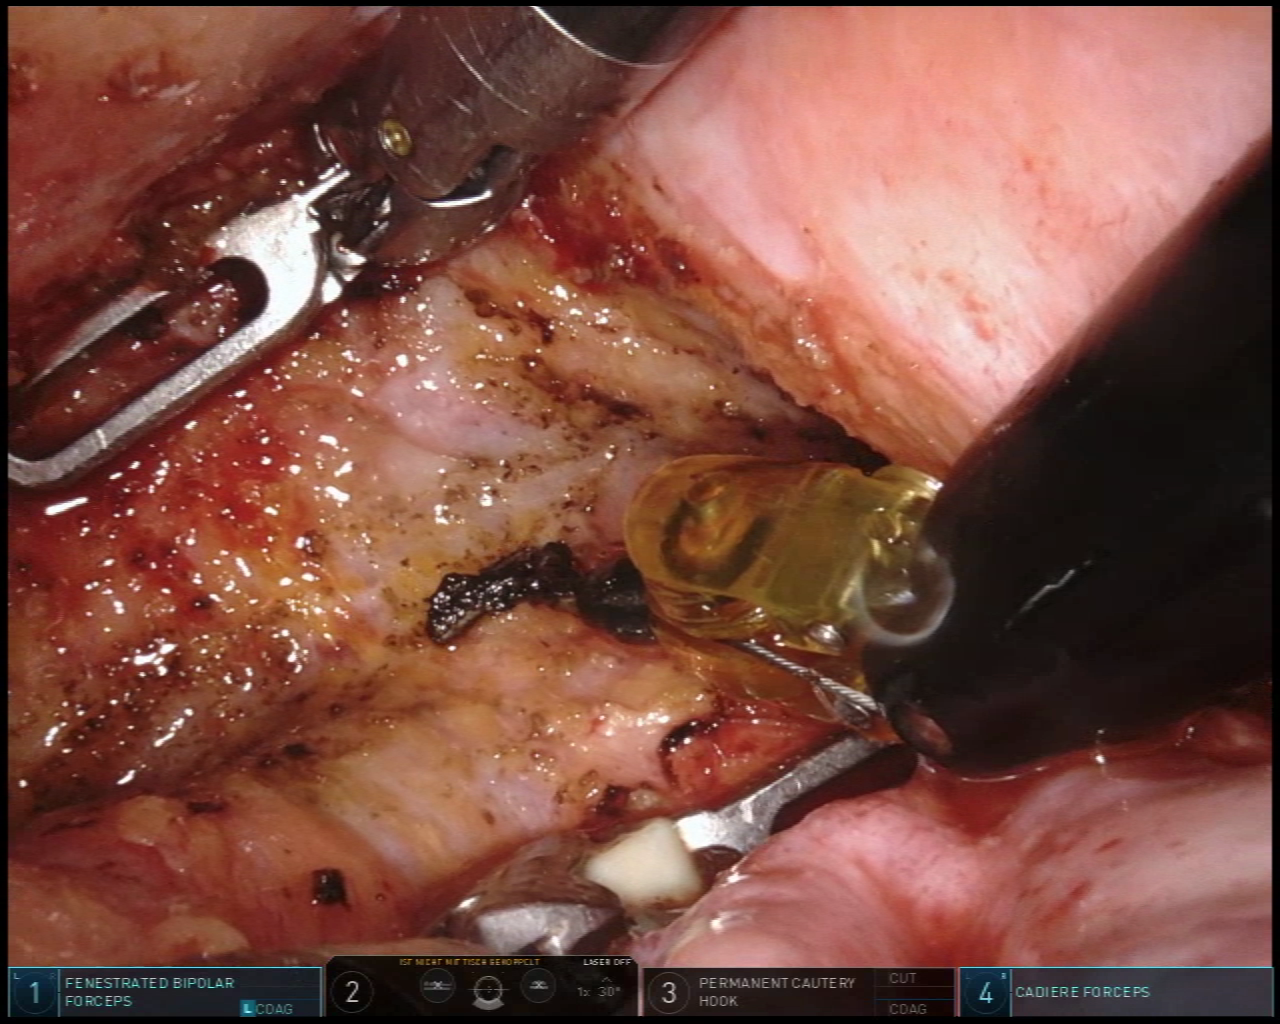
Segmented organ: vesicular_glands
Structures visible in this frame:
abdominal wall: no
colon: no
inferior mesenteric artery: no
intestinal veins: no
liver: no
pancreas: no
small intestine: no
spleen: no
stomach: no
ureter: no
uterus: no
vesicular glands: yes